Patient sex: M
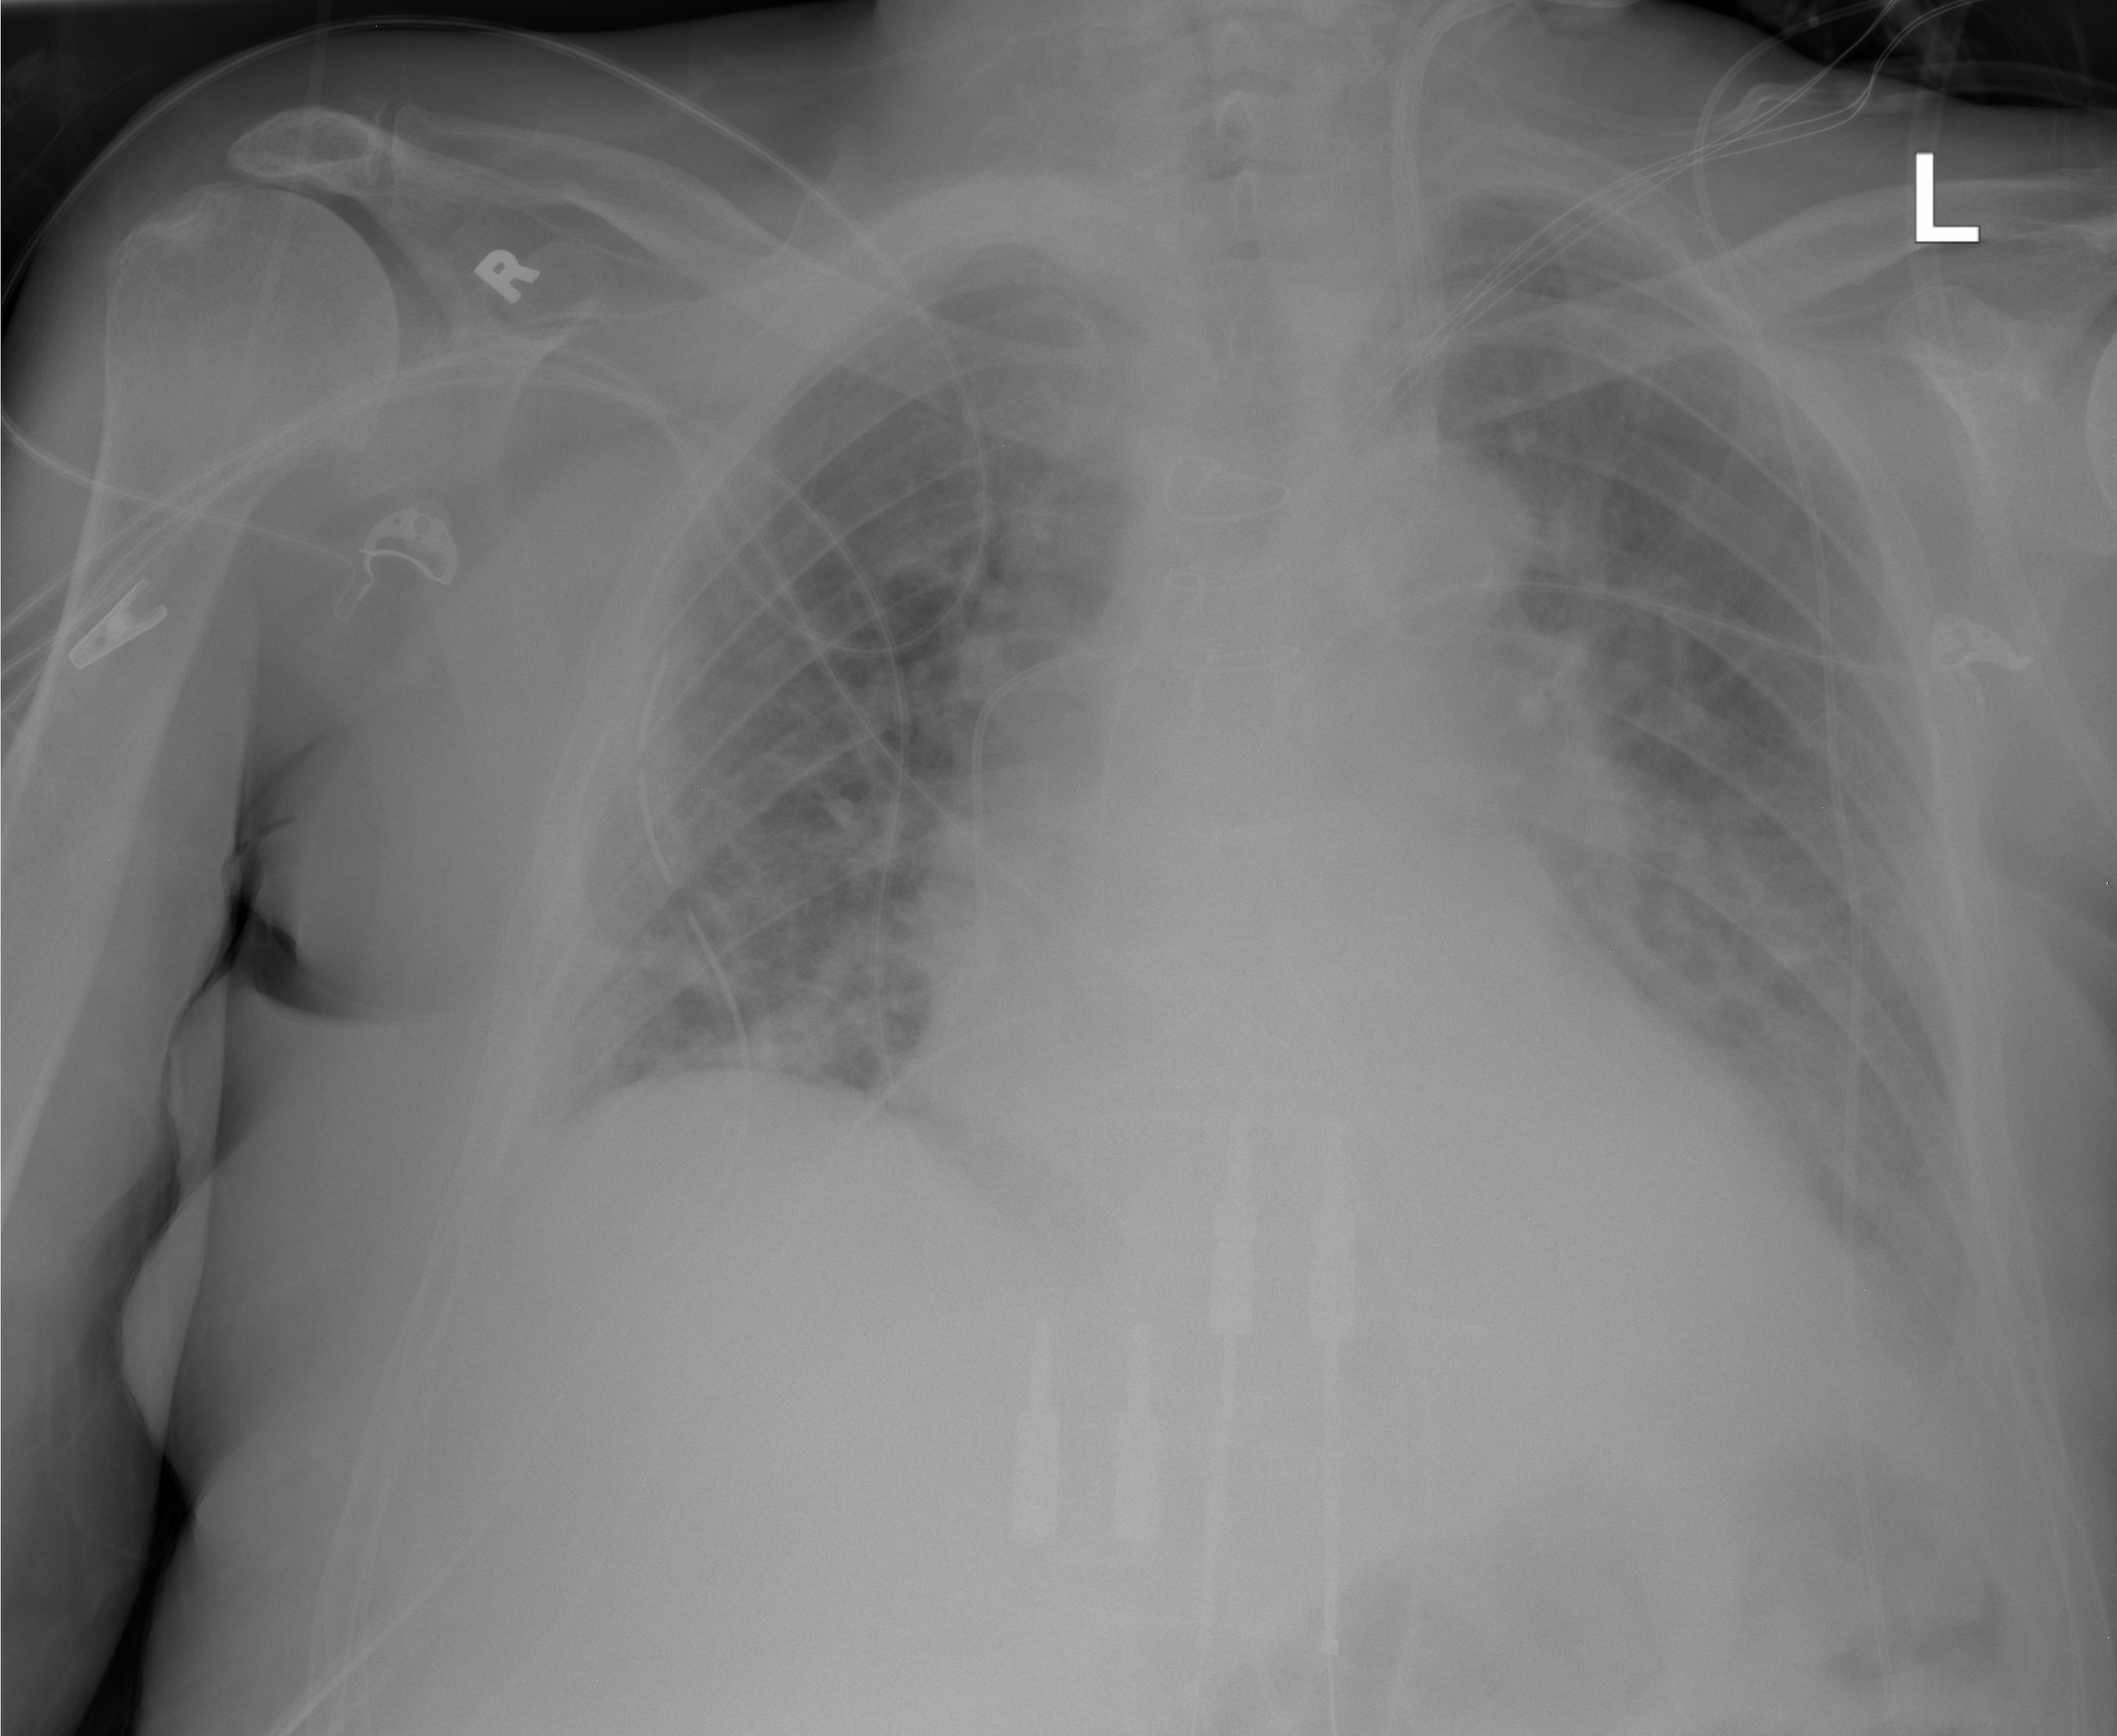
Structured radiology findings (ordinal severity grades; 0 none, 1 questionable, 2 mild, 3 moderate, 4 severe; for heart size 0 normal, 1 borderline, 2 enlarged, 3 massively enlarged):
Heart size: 0
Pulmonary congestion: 2
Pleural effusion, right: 2
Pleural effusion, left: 2
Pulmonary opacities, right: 2
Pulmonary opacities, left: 2
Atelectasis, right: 2
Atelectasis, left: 2